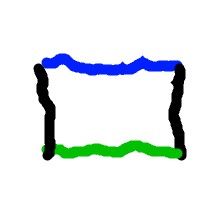
Shape: rectangle